Field crop: tomato
Growth stage: 1
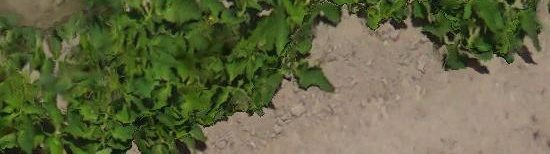
Species: tomato